Question: I am keeping the working time of companies. How can I group days depending on the working time?

I want output like
'''
Sunday, Saturday 00:00:00 to 00:00:00
Monday, Tuesday, Wednesday, Thursday 10:00:00 to 18:00:00
Friday 10:00:00 to 13:00:00
'''
Query output:
'''
Array
(
[0] => Array
(
[id] => 8
[member_id] => 926
[day] => sunday
[from_time] => 08:00:00
[to_time] => 16:00:00
[created_id] => 926
[created] => 2013-12-13 08:33:03
)
[1] => Array
(
[id] => 9
[member_id] => 926
[day] => monday
[from_time] => 10:00:00
[to_time] => 18:00:00
[created_id] => 926
[created] => 2013-12-13 08:33:03
)
[2] => Array
(
[id] => 10
[member_id] => 926
[day] => tuesday
[from_time] => 00:00:00
[to_time] => 00:00:00
[created_id] => 926
[created] => 2013-12-13 08:33:03
)
[3] => Array
(
[id] => 11
[member_id] => 926
[day] => wednesday
[from_time] => 00:00:00
[to_time] => 00:00:00
[created_id] => 926
[created] => 2013-12-13 08:33:03
)
[4] => Array
(
[id] => 12
[member_id] => 926
[day] => thursday
[from_time] => 00:00:00
[to_time] => 00:00:00
[created_id] => 926
[created] => 2013-12-13 08:33:03
)
[5] => Array
(
[id] => 13
[member_id] => 926
[day] => friday
[from_time] => 00:00:00
[to_time] => 00:00:00
[created_id] => 926
[created] => 2013-12-13 08:33:04
)
[6] => Array
(
[id] => 14
[member_id] => 926
[day] => saturday
[from_time] => 00:00:00
[to_time] => 00:00:00
[created_id] => 926
[created] => 2013-12-13 08:33:04
)
)
'''
How can I do this?
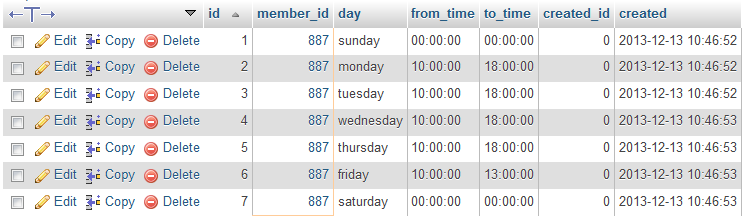
Answer: '''
SELECT GROUP_CONCAT(day) days, CONCAT(from_time, ' to ', to_time) times
FROM yourTable
GROUP BY from_time, to_time
'''